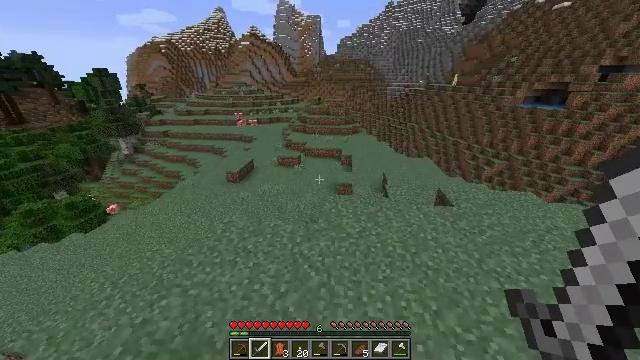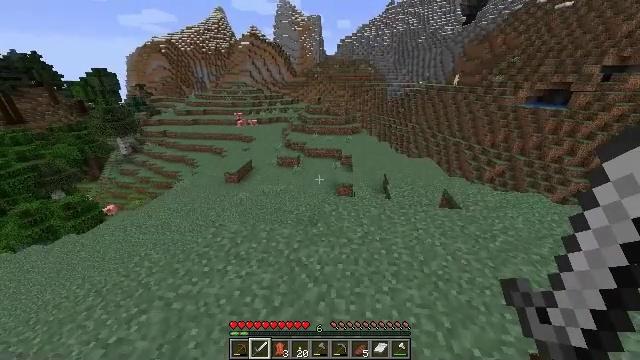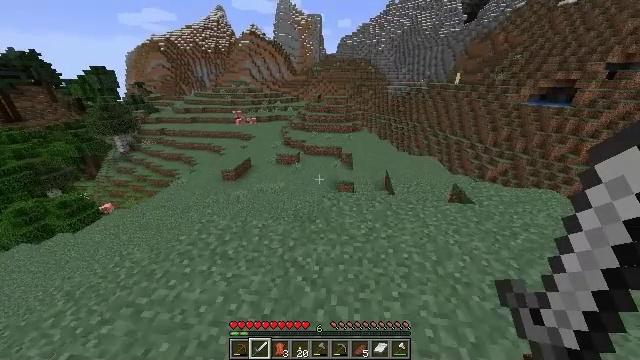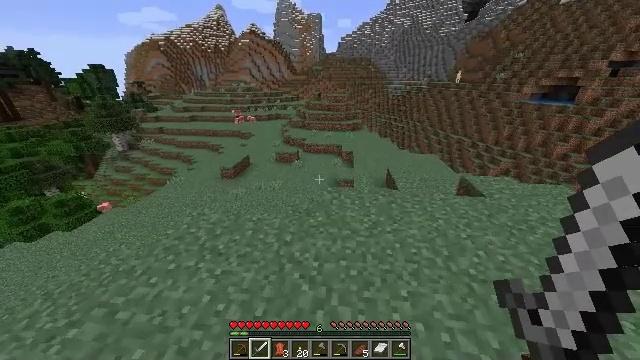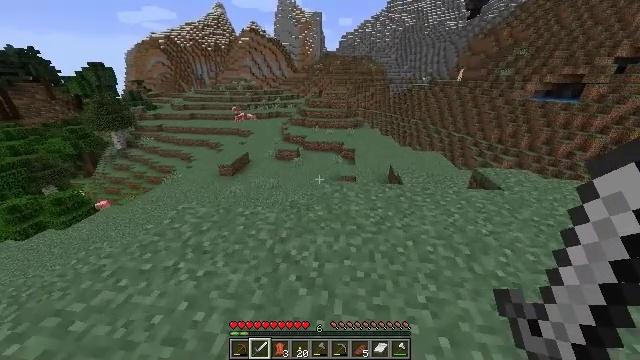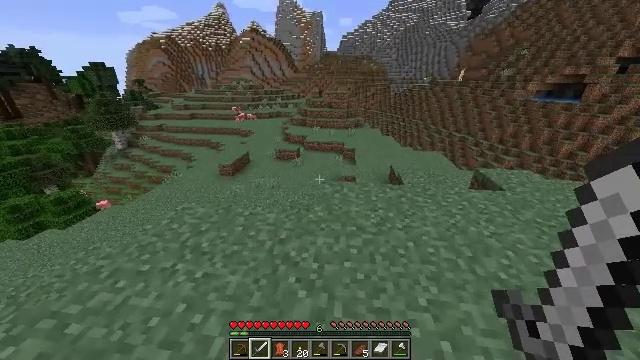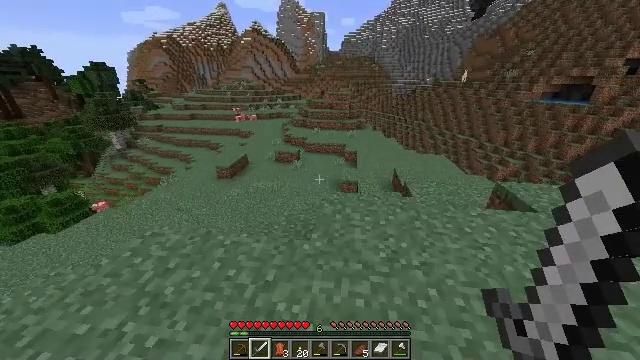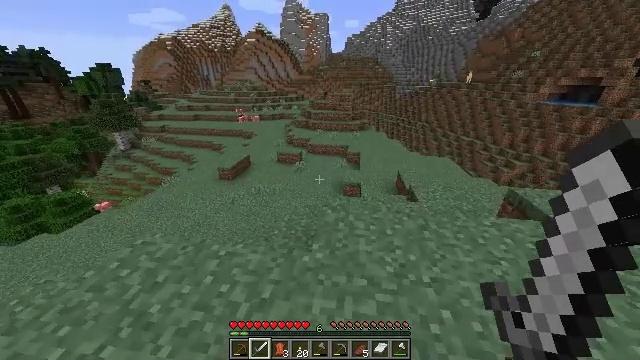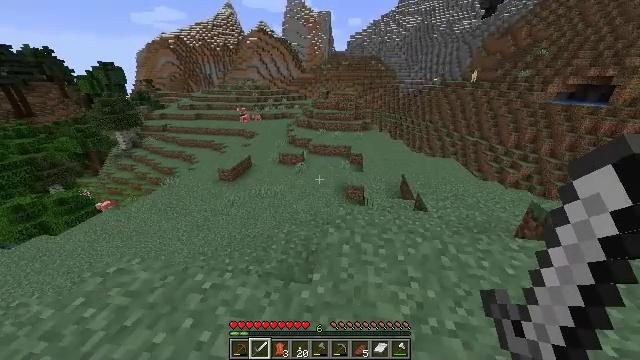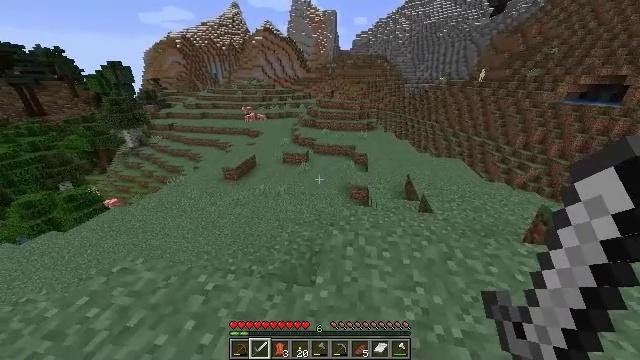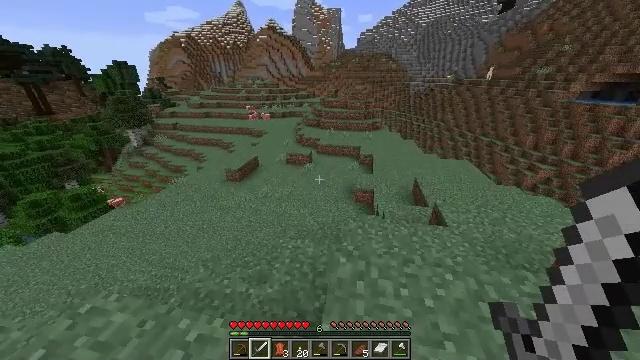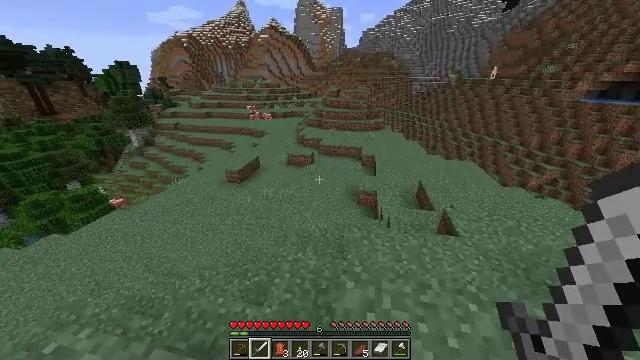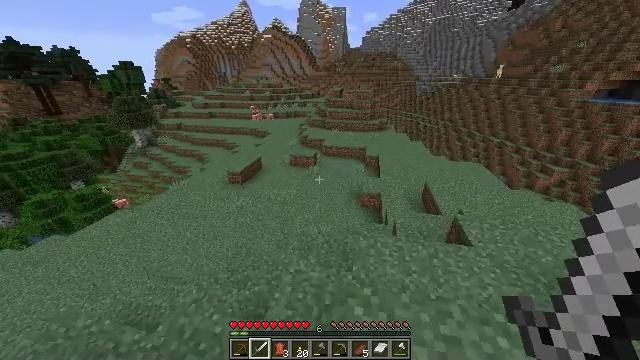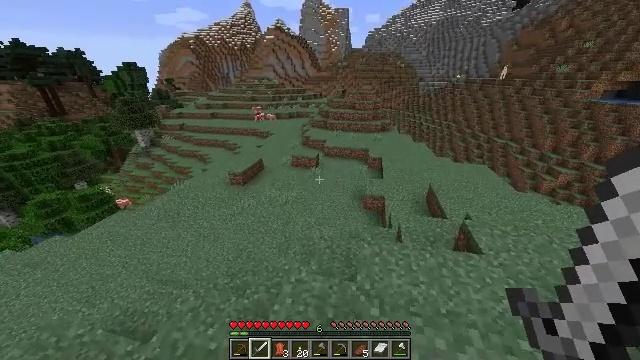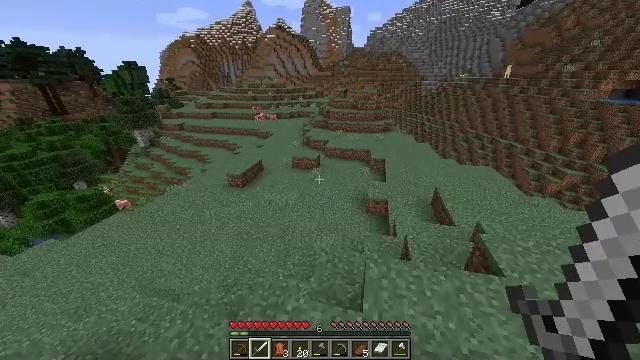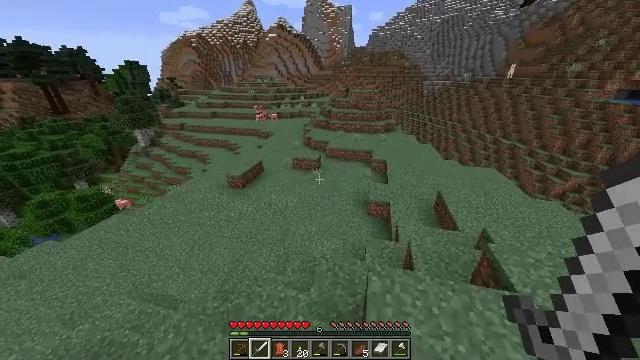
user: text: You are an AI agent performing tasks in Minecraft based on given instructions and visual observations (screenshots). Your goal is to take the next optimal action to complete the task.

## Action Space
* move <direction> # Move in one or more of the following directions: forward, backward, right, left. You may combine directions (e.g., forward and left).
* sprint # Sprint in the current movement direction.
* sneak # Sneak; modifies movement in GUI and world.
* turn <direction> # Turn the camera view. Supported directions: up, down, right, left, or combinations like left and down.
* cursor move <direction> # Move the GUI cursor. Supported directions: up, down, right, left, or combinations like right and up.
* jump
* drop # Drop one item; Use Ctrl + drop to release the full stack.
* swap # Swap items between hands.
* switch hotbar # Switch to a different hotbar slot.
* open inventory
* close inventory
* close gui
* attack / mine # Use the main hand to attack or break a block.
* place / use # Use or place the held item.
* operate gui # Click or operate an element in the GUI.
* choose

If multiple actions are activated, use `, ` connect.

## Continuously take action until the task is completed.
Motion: motion action
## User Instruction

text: Remove oak leaves from branches.
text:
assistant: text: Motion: move forward, sprint
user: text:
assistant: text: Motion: move forward, sprint
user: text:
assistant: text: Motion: move forward, sprint
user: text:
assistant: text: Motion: move forward, sprint
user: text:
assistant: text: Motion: move forward, sprint
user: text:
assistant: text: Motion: move forward, sprint
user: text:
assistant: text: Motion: move forward, sprint
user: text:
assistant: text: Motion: move forward, sprint
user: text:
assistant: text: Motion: move forward, sprint, turn left
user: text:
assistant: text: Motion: move forward, sprint, turn left
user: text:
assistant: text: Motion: move forward, sprint
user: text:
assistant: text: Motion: move forward, sprint
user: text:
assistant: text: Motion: move forward, sprint
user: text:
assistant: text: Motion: move forward, sprint
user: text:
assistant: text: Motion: move forward, sprint
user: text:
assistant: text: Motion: move forward, sprint
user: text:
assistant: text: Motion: move forward, sprint
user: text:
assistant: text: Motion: move forward, sprint
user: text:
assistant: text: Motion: move forward, sprint
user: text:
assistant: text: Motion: move forward, sprint
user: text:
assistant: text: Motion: move forward, sprint
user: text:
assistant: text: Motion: move forward, sprint
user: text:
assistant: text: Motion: move forward, sprint
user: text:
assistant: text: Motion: move forward, sprint
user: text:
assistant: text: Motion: move forward, sprint
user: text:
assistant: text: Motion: move forward, sprint
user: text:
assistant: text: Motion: move forward, sprint
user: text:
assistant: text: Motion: move forward, sprint
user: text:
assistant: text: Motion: move forward, sprint
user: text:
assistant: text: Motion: move forward, sprint